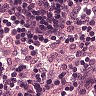
Metastatic tissue present: no